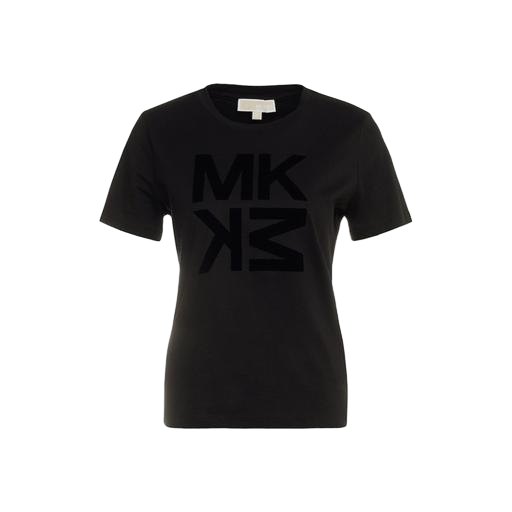
black logo-print t-shirt, mid t-shirt, black logo print t-shirt, white background